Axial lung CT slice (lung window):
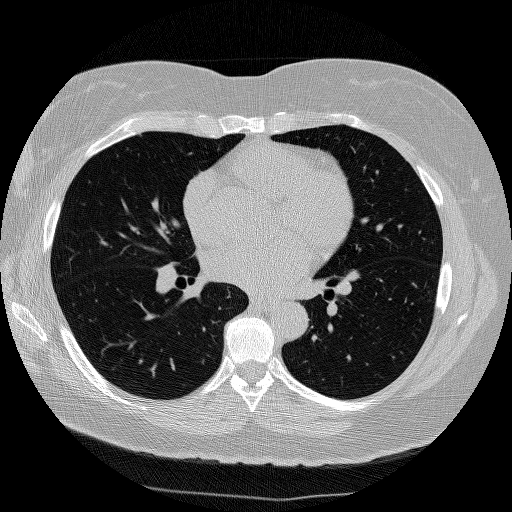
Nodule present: no